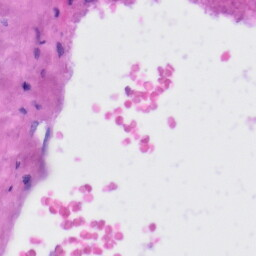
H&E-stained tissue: Liver